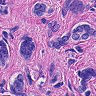
Metastatic tissue present: yes